Question: I have a few headings which use the Vollkorn google font. I noticed that only in Firefox and Chrome that with the default bold weight and normal font style, the actual text gets pushed beyond the bottom boundary of the element. When I switch it to italic, it goes back up to normal. This doesn't happen when the font has a normal weight.
I've made a very bare HTML file which shows this behavior but the problem only exists for me, I sent the file to someone else and it was just fine with those two browsers.
I have tried to reproduce this on jsFiddle with no luck.
<URL>
'''
a
'''
Here is the code on Pastebin, I pasted jQuery into it for simplicity.
<URL>
Here is a screenshot to show the issue on my computer.

I also tried to reproduce this by going to the google font website and toggling the styles with Firebug but it was working fine.
Am I missing certain styles that would correct this like on jsFiddle and on the font website? Even so I don't understand why it wouldn't occur on the computer of the person I sent the file to. Is this a potential pitfall of google fonts?
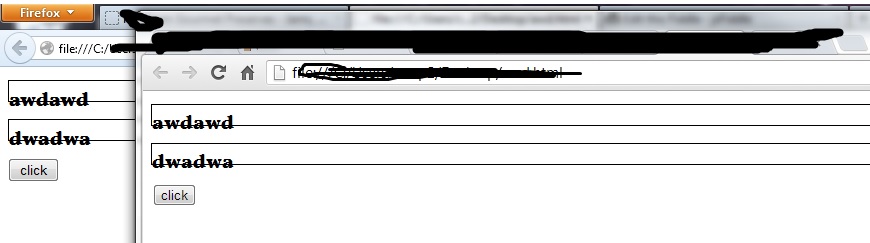
Answer: After some more searching, I have managed to find two instances of the same problem occurring to other people. I don't believe this is an issue with the CSS anymore but I'm not sure whether the issue is due to Google's actual font or how Firefox and Chrome decides to render this particular font.
Here are the two links.
<URL>
<URL>
My solution which was taken from the first link was to download the bold non-italic font from FontSquirrel and embed it into my site.